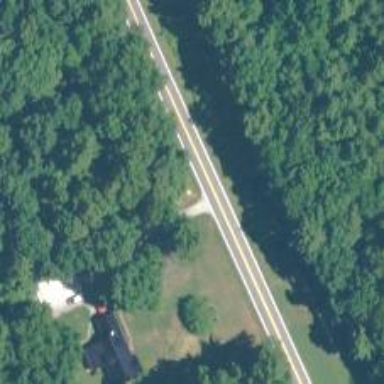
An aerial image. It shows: Driveway.